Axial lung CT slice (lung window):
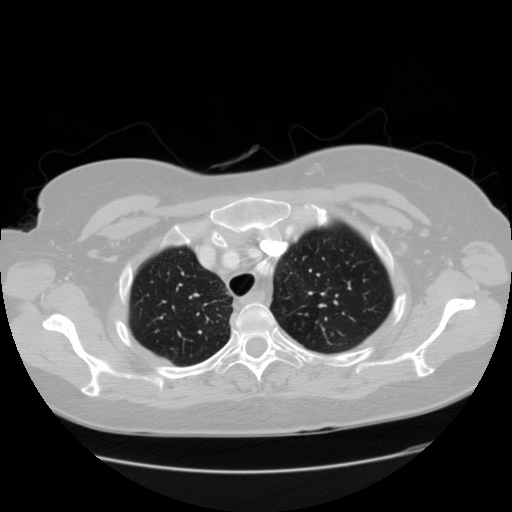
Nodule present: no